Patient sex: F
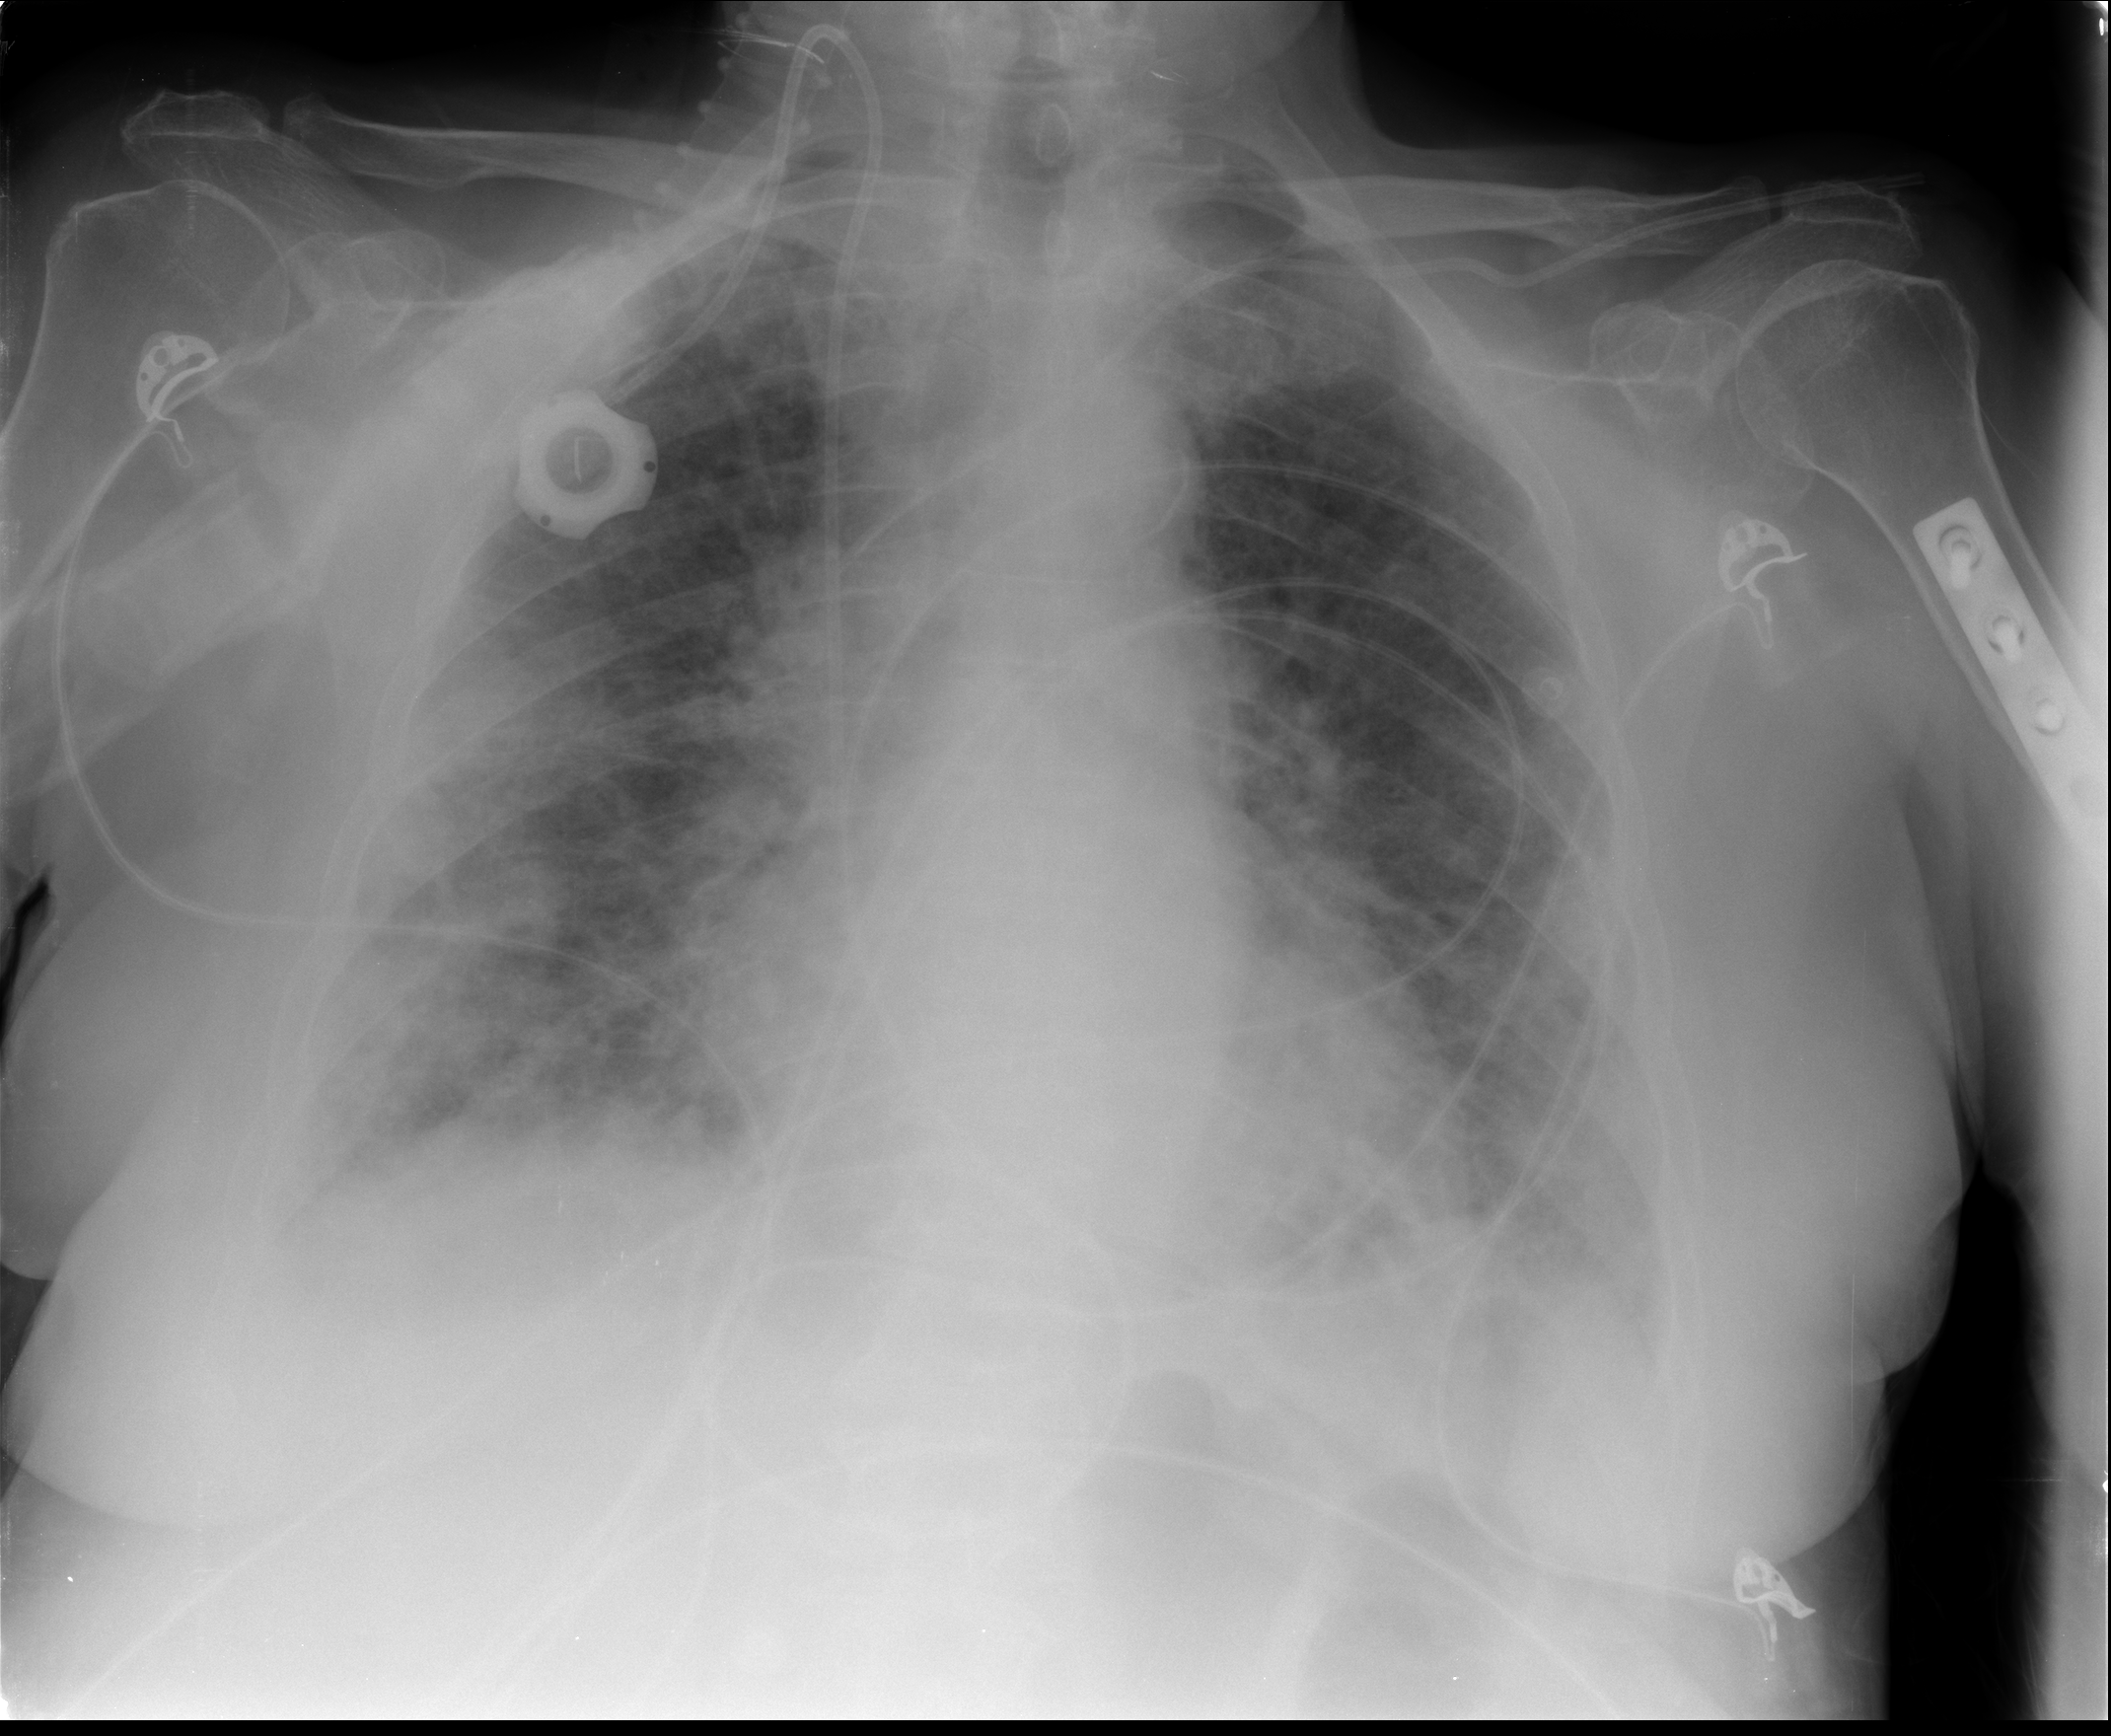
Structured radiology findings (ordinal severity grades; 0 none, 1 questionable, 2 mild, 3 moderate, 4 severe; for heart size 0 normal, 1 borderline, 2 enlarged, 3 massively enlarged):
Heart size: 0
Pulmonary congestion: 2
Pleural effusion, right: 2
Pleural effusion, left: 2
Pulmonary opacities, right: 2
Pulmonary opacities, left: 2
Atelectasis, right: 2
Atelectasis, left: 2